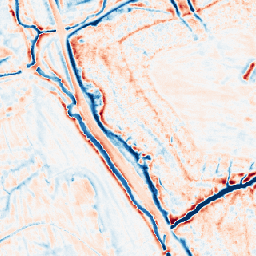
Category: edge_preserving
Decomposition family: bilateral
Decomposition parameters: d: 15
sigma_color: 75
sigma_space: 25
Upsampling method: nearest
Upsampling parameters: scale: 8
Upsampling scale: 8